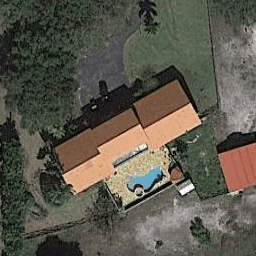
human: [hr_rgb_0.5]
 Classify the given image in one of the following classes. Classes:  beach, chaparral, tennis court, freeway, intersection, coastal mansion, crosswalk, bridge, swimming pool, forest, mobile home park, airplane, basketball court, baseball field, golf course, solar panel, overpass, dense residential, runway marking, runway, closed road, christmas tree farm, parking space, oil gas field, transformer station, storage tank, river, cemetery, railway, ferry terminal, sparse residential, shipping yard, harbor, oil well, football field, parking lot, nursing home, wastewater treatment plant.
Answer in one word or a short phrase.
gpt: sparse residential